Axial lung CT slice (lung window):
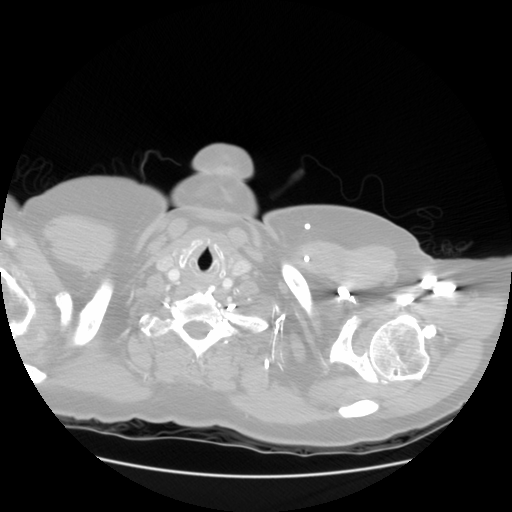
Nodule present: no